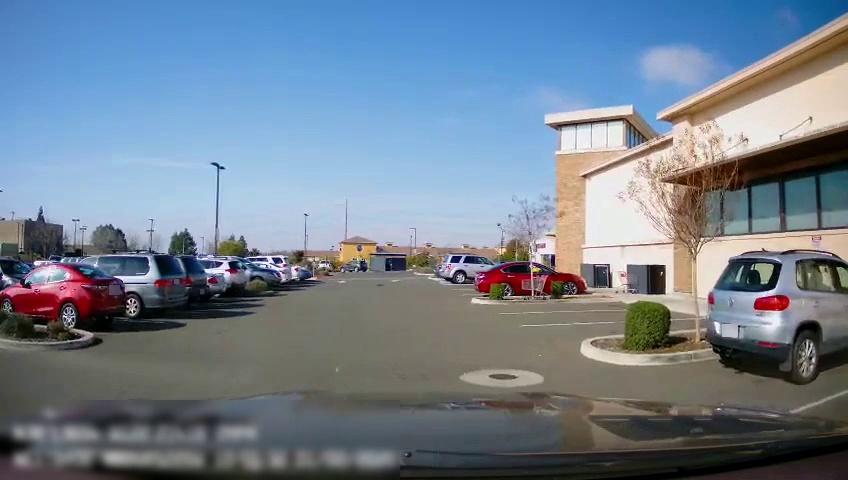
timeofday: Day
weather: Sunny
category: Drivable Space
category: Vehicles | SUV
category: Vehicles | Car
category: Vehicles | SUV
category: Vehicles | SUV
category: Vehicles | Car
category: Vehicles | Van
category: Vehicles | SUV
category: Vehicles | Car
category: Vehicles | SUV
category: Vehicles | SUV
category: Vehicles | Car
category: Vehicles | SUV
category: Vehicles | Car
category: Vehicles | Car
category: Vehicles | Truck
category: Vehicles | SUV